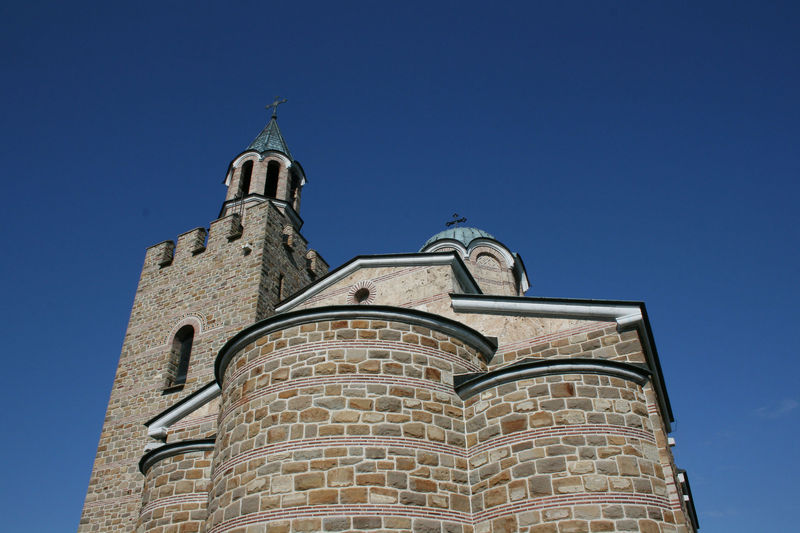
Titel: Patriarchenkirche von Zarawe/ Veliko Tarnovo
Standort: Veliko Tarnovo (EU - Bulgarien)
Schlagwörter: blau, himmel, grün, kirchturm, braun, fenster, schwarz, dach, beige, stein, steine, kirche, drei, turm, turmspitze, fassade, perspektive, mauer, steinmauer, rundbogen, kuppel, zinnen, aufsicht, foto, photographie, burg, kirchenturm, kreuz, dom, mauerwerk, kupfer, kathedrale, quader, sandstein, obergaden, apsis, chor, fotographie, romanisch, saalkirche, hallenkirche, lichtgaden, steien, natursteinmauer, hauptapsis, seitenapsiden, mittelapsis, kurez, kirchdach, ziermauer